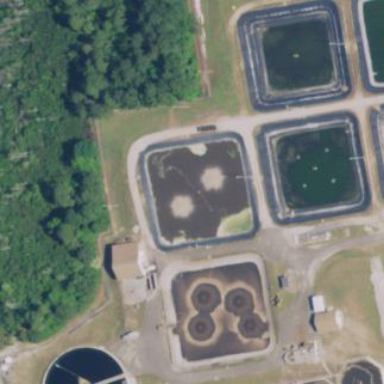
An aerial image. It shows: Body of wastewater.